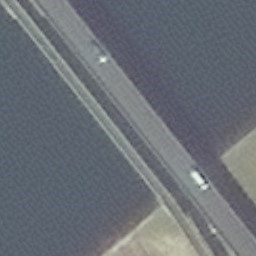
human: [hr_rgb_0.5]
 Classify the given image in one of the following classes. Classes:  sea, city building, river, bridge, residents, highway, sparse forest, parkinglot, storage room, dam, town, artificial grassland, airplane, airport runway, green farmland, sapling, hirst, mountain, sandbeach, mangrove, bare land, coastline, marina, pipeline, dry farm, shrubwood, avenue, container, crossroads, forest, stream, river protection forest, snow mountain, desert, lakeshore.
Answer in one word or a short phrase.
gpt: bridge